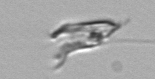
Label: Chrysochromulina_lanceolata